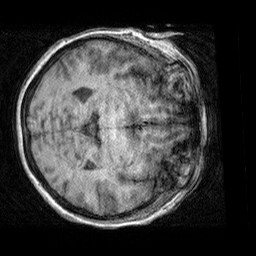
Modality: T1w
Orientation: axial
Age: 53
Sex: female
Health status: healthy
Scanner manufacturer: siemens
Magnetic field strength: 3 T
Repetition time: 2.3 s
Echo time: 0.00303 s